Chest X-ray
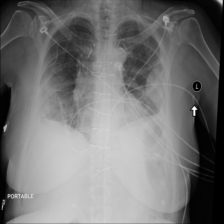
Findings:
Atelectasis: positive
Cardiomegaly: negative
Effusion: negative
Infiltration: negative
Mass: negative
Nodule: negative
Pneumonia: negative
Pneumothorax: negative
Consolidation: negative
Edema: negative
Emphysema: negative
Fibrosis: negative
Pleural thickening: negative
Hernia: negative